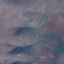
Land use / land cover: HerbaceousVegetation